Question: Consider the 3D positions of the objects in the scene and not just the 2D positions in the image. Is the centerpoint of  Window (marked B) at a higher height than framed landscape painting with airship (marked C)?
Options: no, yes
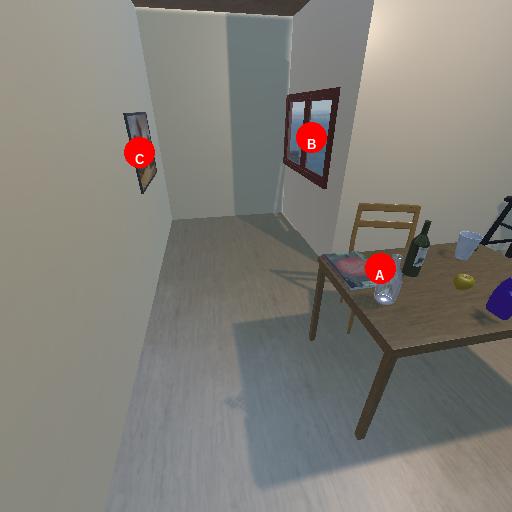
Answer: no